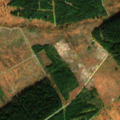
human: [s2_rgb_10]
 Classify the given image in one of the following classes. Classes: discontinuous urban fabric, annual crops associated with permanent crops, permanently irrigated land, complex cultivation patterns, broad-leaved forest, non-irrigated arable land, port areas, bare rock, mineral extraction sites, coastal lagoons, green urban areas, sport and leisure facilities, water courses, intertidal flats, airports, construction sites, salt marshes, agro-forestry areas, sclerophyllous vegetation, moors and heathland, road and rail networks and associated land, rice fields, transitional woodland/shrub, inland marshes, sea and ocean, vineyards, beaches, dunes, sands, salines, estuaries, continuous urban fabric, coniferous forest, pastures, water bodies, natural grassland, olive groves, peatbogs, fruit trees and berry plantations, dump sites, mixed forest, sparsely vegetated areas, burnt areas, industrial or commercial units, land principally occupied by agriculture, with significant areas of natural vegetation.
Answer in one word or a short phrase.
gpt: coniferous forest, transitional woodland/shrub, peatbogs